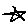
Label: star